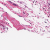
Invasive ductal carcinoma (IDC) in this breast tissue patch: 0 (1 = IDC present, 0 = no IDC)